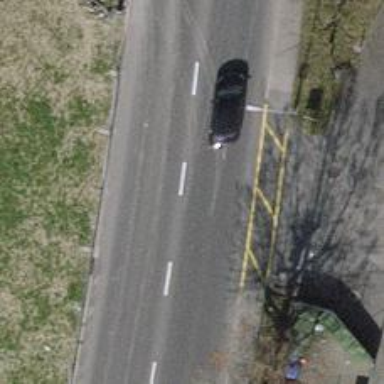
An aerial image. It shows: Secondary road with asphalt surface. There is sidewalk on the left side.